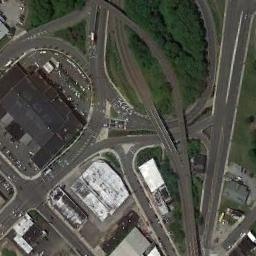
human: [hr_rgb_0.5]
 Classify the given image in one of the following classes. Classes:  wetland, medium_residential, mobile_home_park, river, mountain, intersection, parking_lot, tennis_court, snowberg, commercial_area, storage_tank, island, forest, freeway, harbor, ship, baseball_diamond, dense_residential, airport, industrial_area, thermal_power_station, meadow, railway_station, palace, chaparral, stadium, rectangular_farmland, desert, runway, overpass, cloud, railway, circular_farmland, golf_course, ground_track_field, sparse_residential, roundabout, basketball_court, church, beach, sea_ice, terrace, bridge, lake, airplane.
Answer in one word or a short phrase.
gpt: overpass